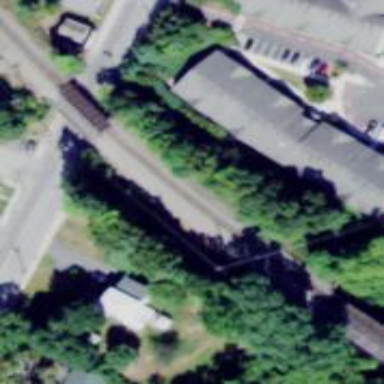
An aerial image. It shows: Railway track.